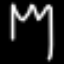
Label: fork